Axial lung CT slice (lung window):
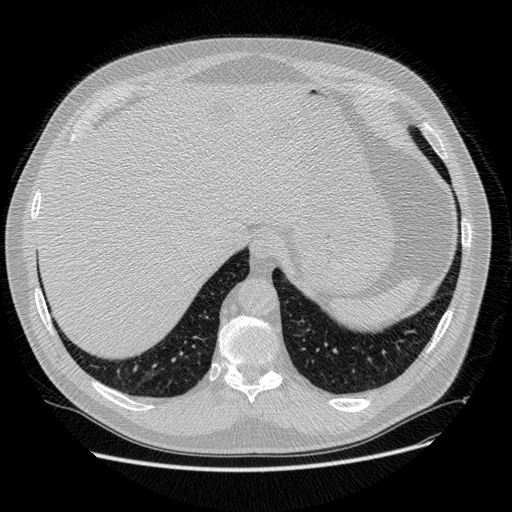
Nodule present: no